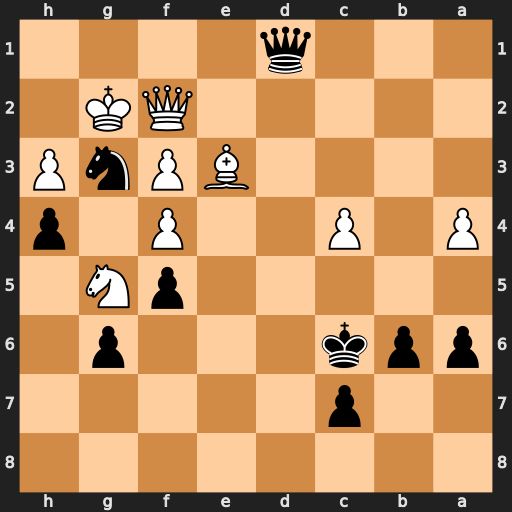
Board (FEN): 8/2p5/ppk3p1/5pN1/P1P2P1p/4BPnP/5QK1/3q4
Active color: b
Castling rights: -
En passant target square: -
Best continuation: Qh1#